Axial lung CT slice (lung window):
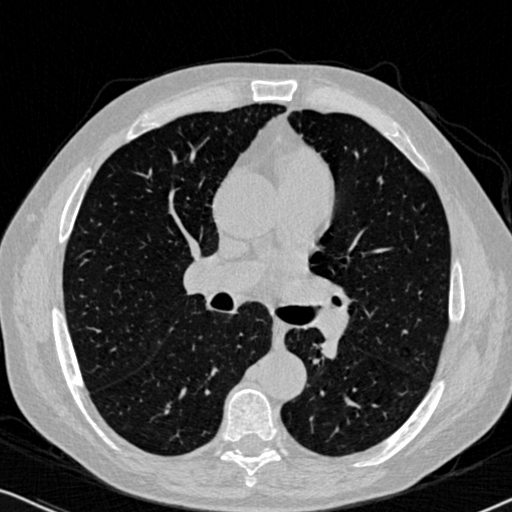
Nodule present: no